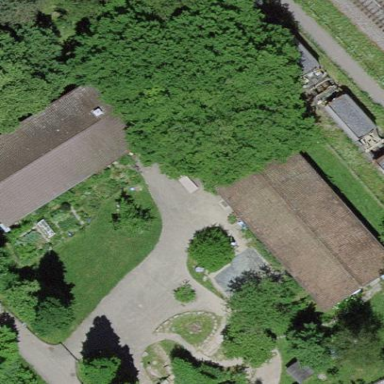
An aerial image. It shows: Kindergarten.